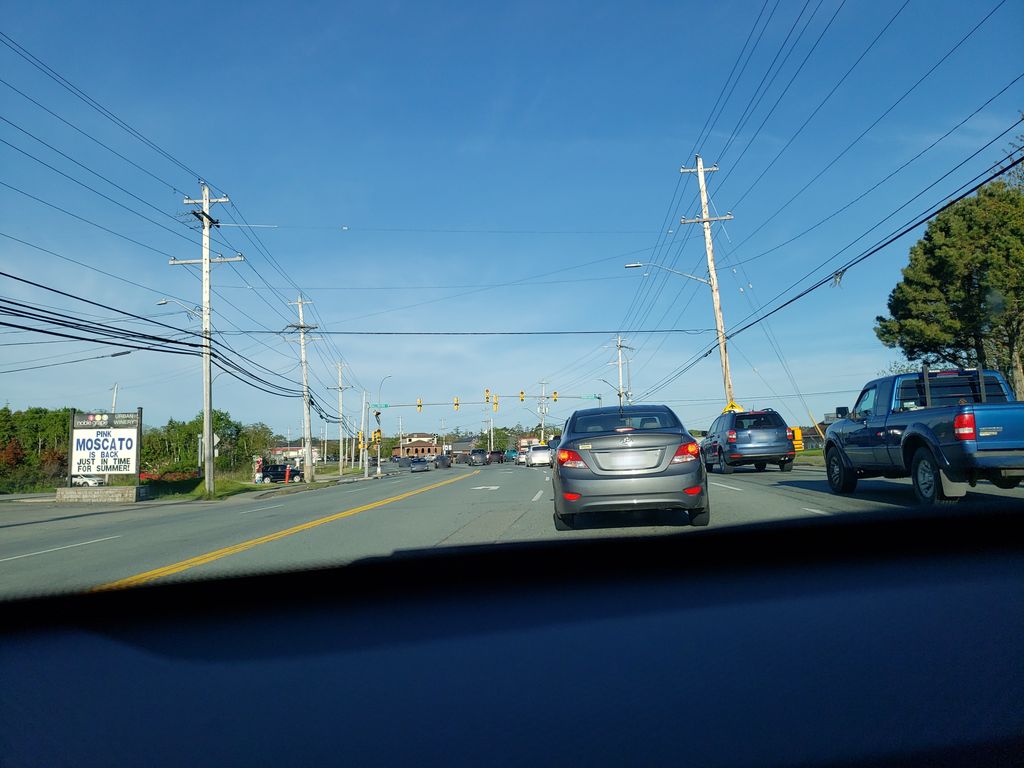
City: halifax